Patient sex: M
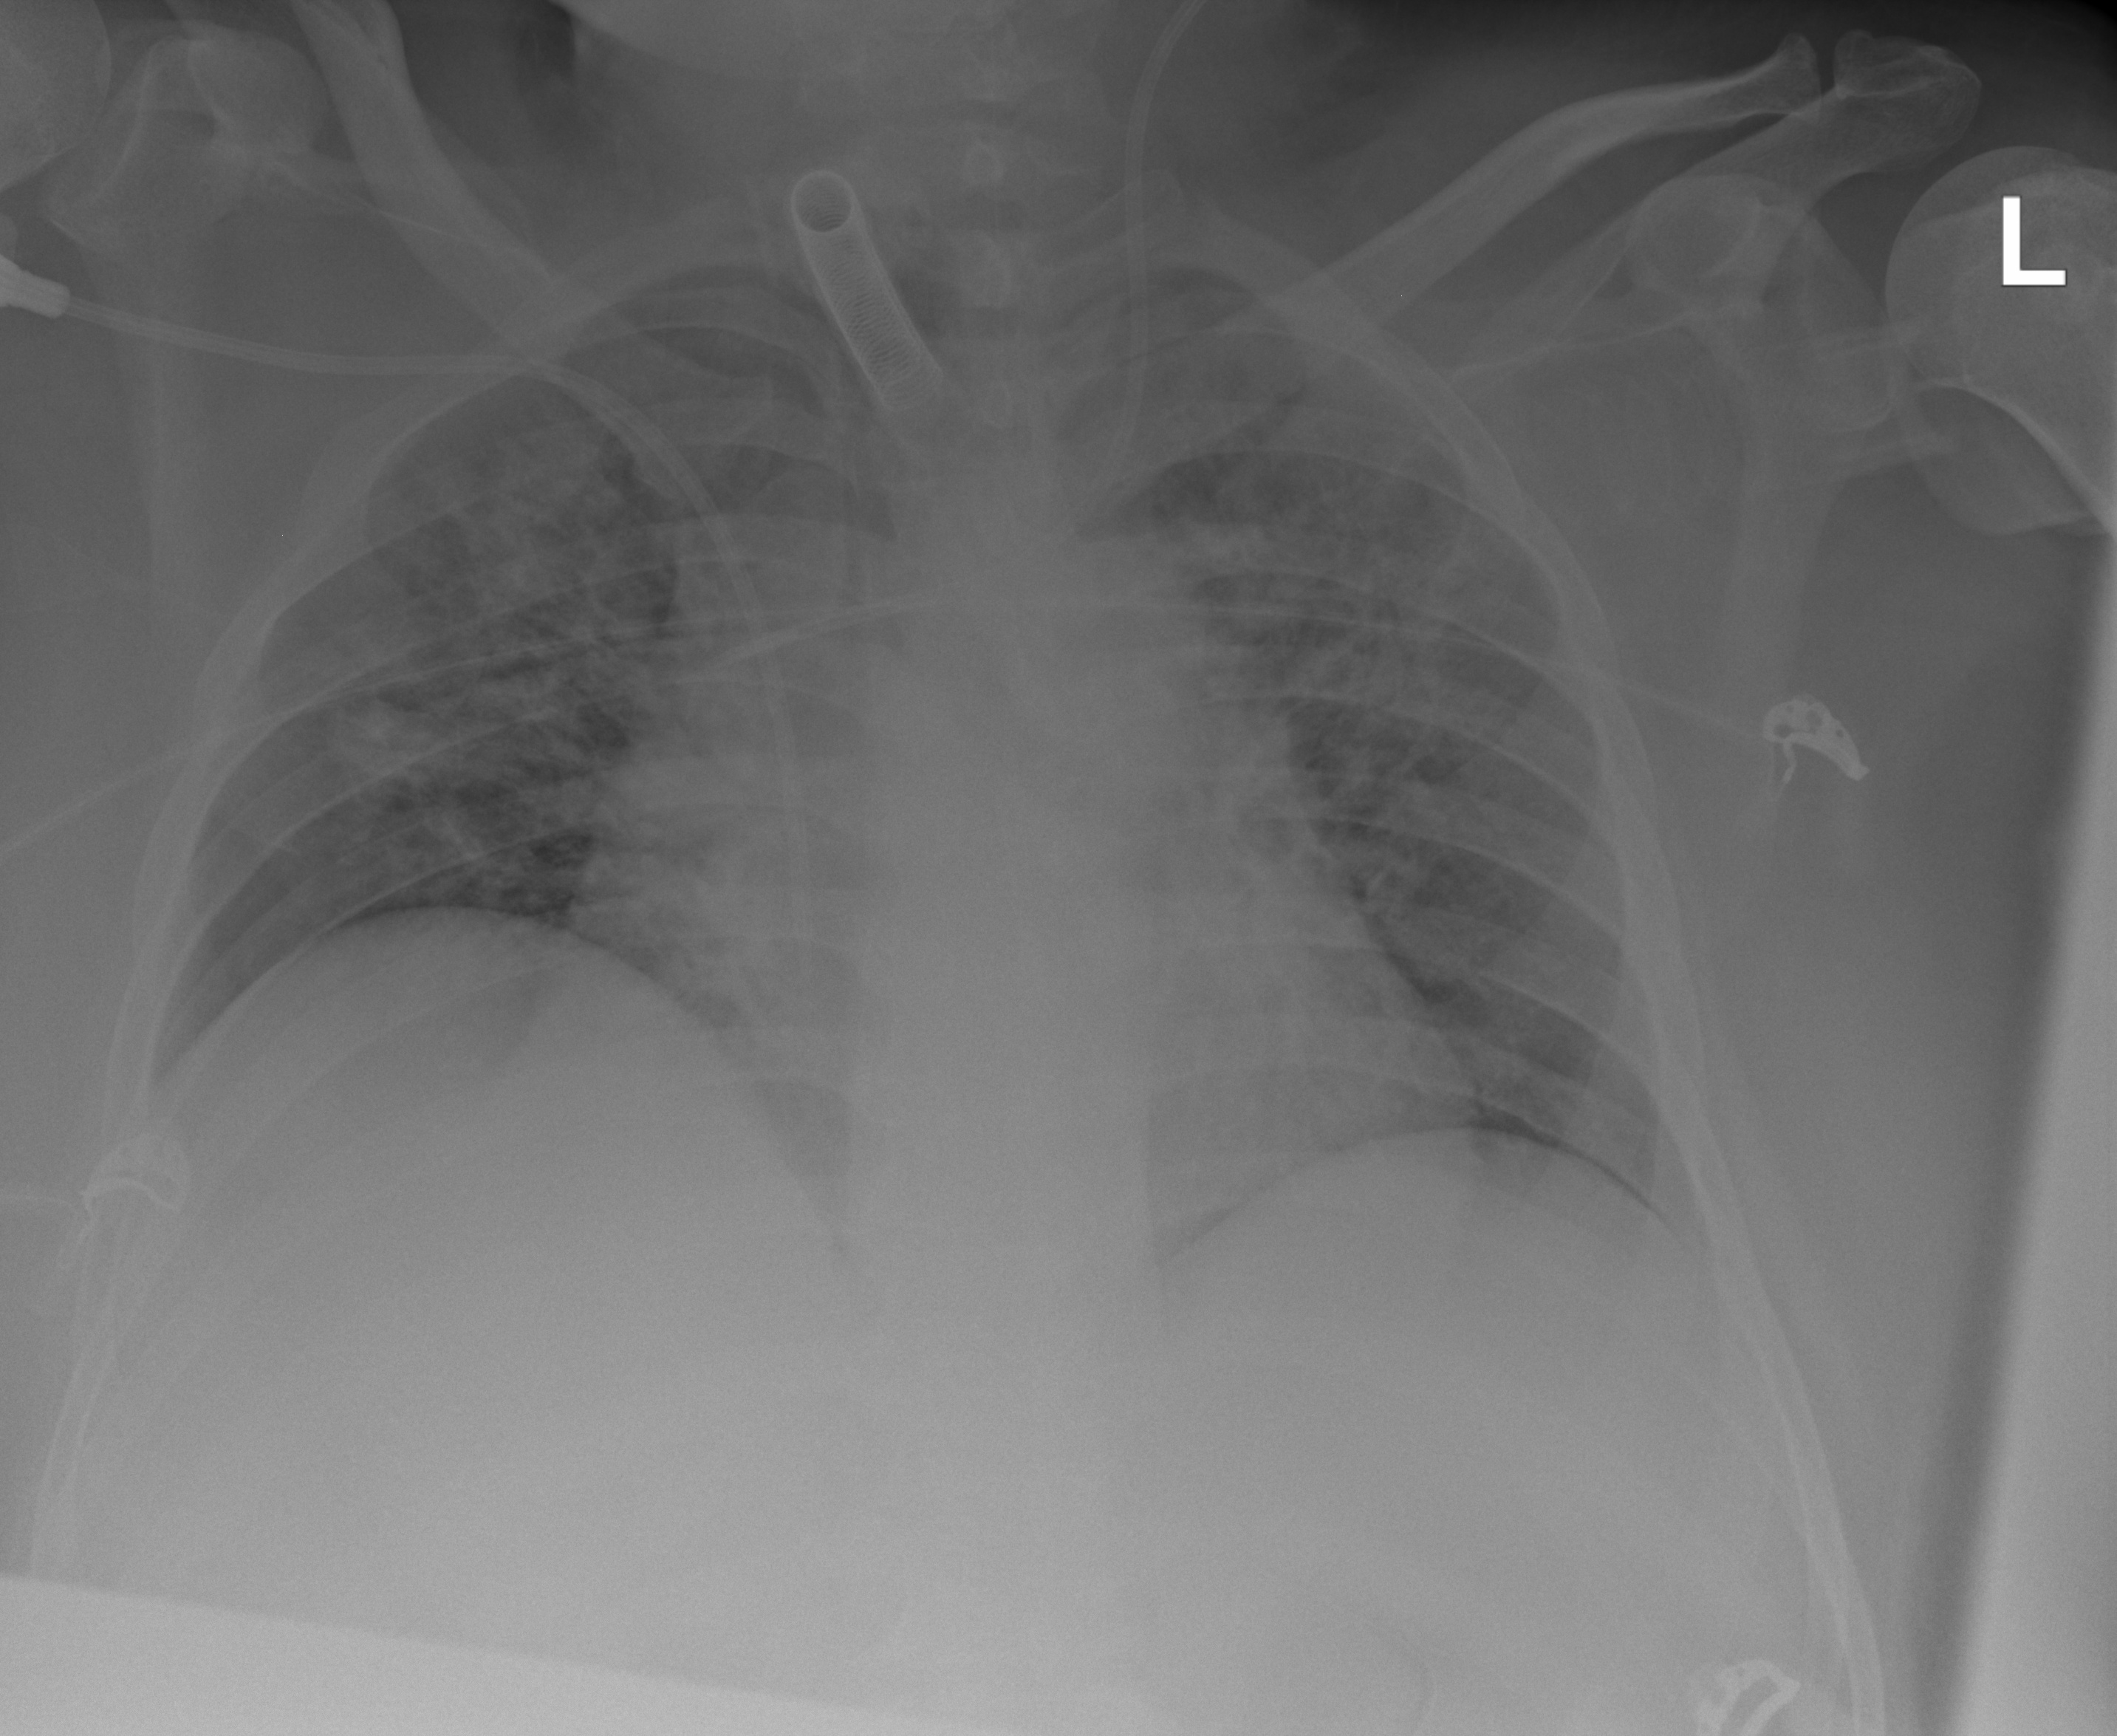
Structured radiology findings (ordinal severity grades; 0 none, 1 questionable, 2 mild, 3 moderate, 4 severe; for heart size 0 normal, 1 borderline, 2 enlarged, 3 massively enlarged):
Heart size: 2
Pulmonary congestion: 2
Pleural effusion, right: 0
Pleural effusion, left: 0
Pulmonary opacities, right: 3
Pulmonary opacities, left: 3
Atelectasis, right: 2
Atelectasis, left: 2